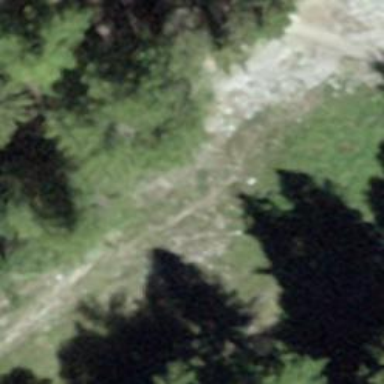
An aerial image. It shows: Path.